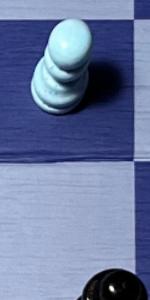
Label: Empty